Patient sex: F
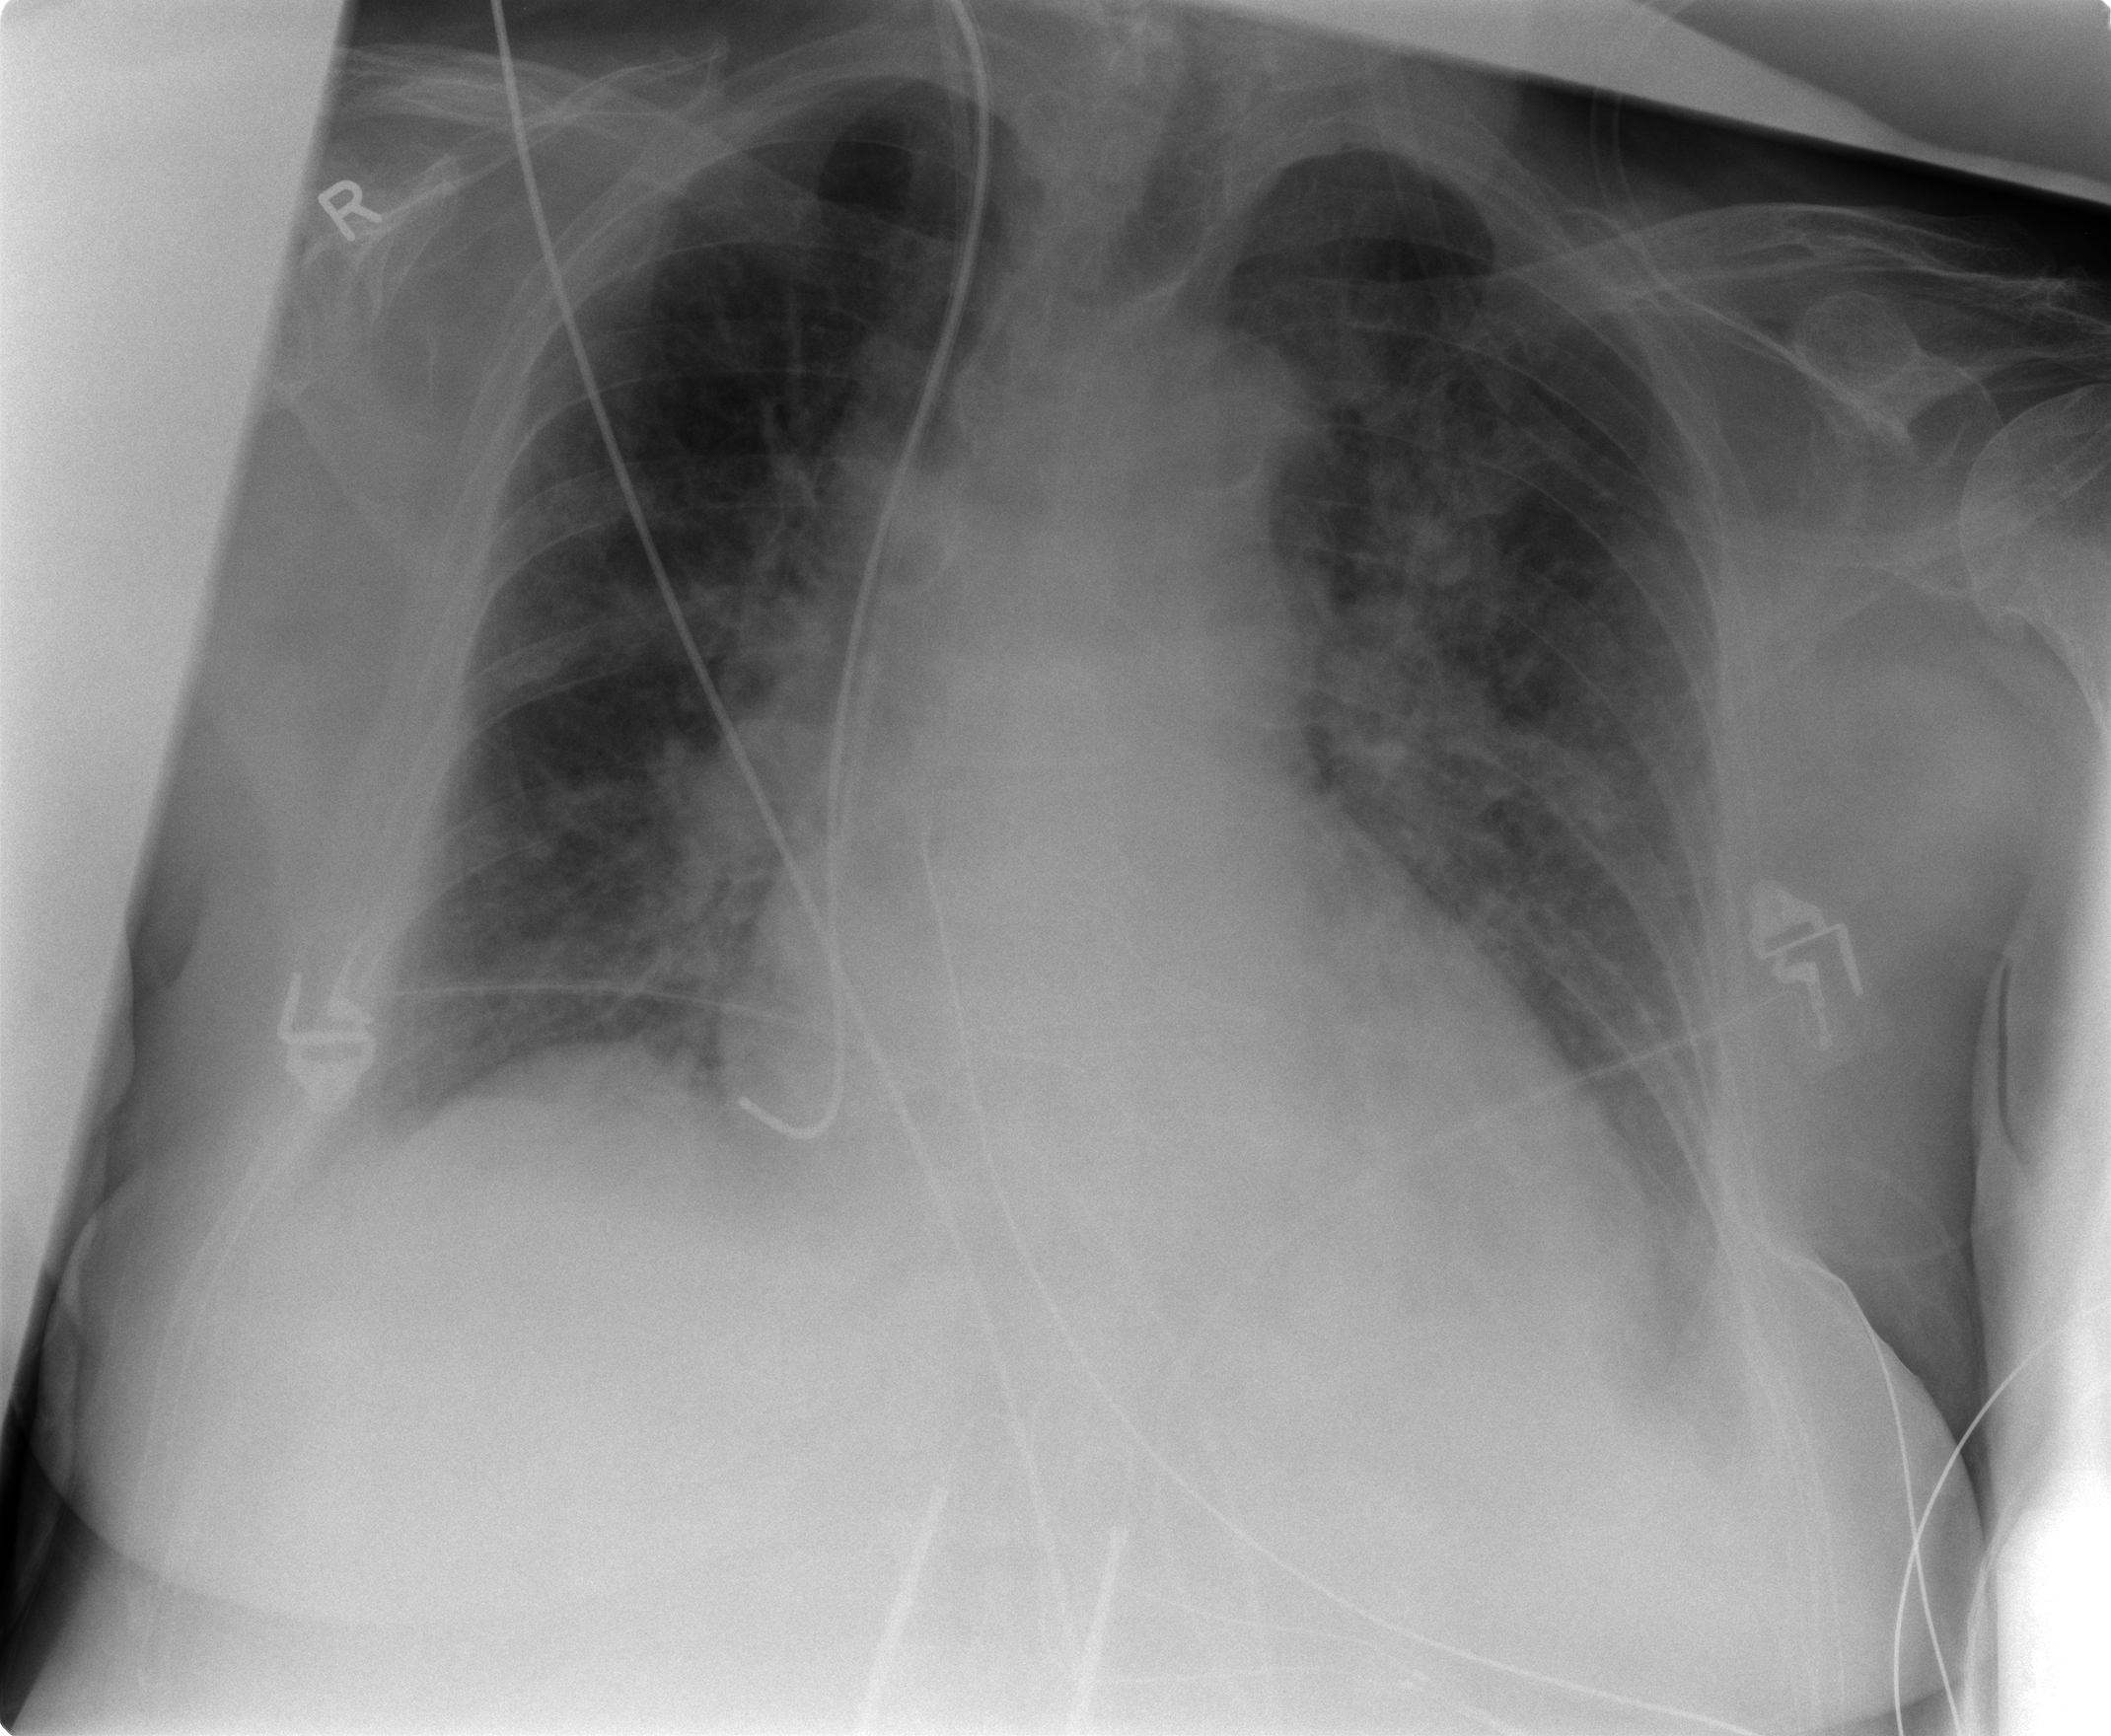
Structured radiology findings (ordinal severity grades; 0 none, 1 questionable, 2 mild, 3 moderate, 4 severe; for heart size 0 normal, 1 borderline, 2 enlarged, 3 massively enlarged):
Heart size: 2
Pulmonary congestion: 2
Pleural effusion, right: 0
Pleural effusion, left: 1
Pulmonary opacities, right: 1
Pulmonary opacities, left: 3
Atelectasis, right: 2
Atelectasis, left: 2